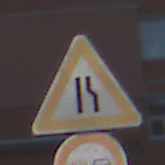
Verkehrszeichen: EinseitigVerengteFahrbahnRechts
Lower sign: Ueberholverbot
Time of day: MorningAfternoon
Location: Outdoor (Suburban)
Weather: PartlyCloudy
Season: NotSpecified
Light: Natural